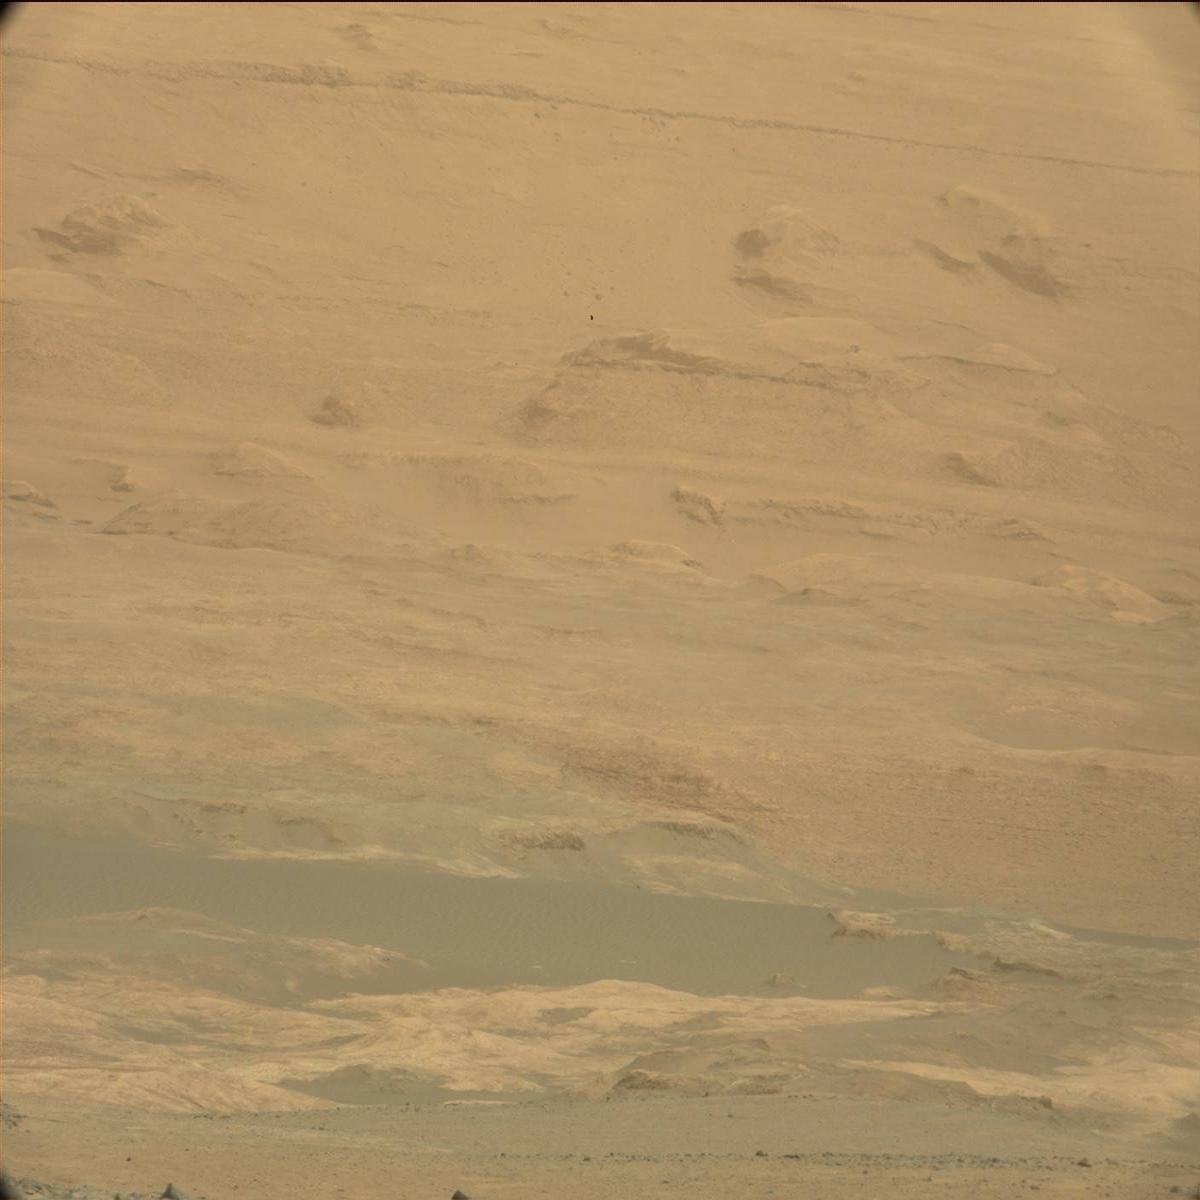
Terrain classes present: Ridge, Rock, Sand / Soil